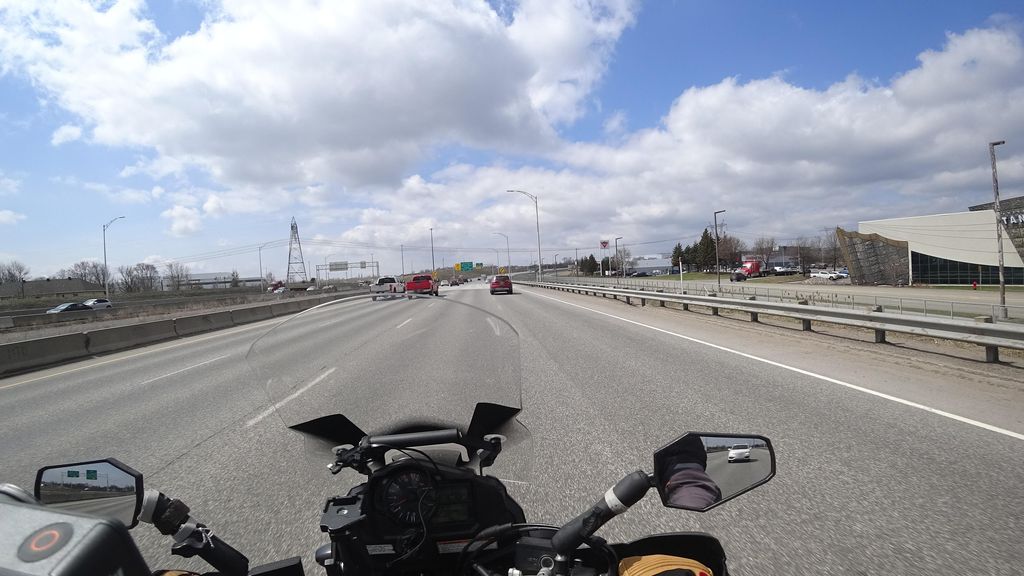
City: quebec_city